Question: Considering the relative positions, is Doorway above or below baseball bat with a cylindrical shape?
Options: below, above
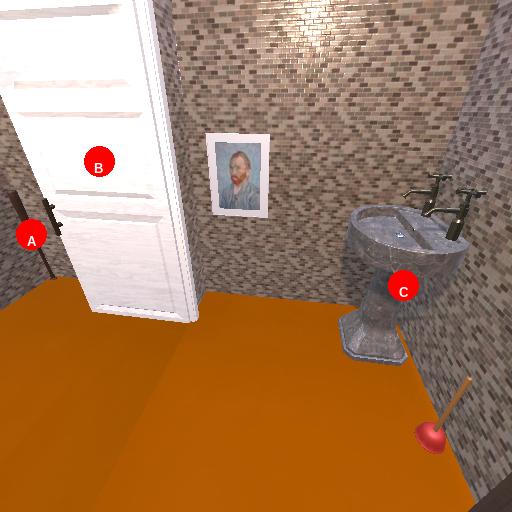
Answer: below